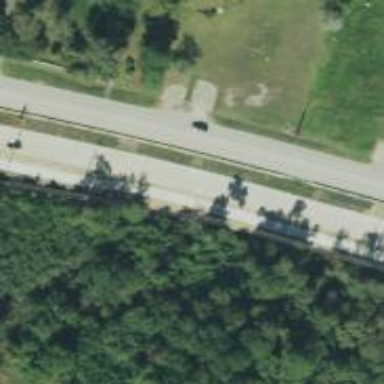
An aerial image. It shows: Primary highway with cycling track.